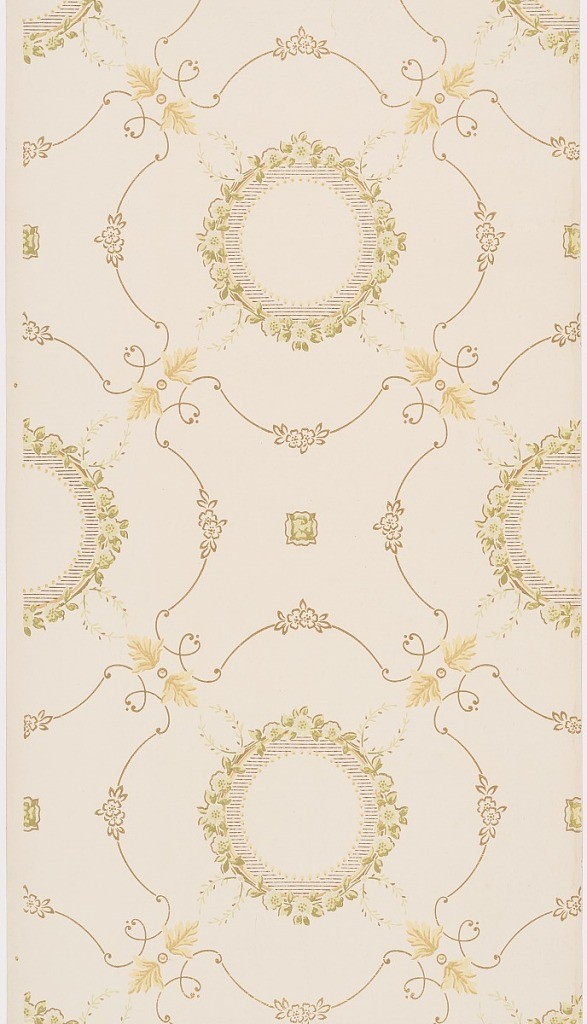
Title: Ceiling paper
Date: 1905–1915
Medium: Machine-printed paper, liquid mica
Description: Round medallions are framed by concentric rings of dots, horizontal hatching and floral garlands. Laurel wreaths extend from four evenly spaced points around the floral garland. Medallions are positioned in the center of large, scrollwork quatrefoils with acanthus detailing. Pattern printed in beige, olive green, and tan on light beige ground.